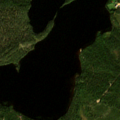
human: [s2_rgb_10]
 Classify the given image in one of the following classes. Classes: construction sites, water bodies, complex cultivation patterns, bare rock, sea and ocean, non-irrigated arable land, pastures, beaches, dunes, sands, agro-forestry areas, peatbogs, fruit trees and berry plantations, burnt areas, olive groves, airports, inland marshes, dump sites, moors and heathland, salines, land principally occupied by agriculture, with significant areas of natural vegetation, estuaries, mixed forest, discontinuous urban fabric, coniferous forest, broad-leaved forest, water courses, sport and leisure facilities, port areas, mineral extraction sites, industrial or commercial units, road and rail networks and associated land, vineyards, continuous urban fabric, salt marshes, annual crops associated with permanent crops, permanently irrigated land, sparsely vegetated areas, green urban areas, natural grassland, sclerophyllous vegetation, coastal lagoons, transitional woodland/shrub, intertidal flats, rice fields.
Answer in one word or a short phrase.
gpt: coniferous forest, transitional woodland/shrub, water bodies